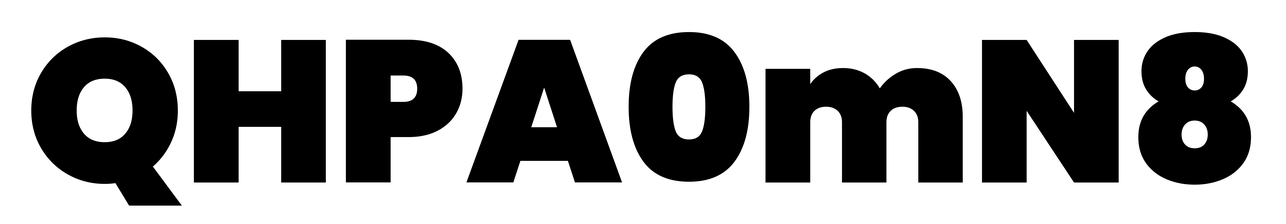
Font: Poppins-Black